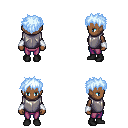
a pixel art fantasy rpg character, female body template, human, dark skin, steel chest armor, magenta pants, white cyan bedhead hairstyle, white cloth bracers, black shoes, four views (front, back, left, right), 2x2 character sprite sheet, small pixel art, hard edges, no anti-aliasing